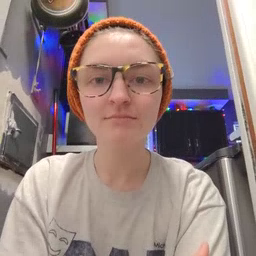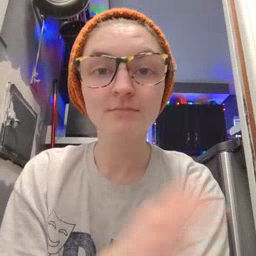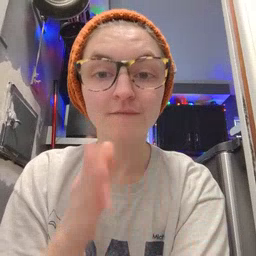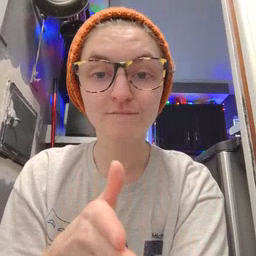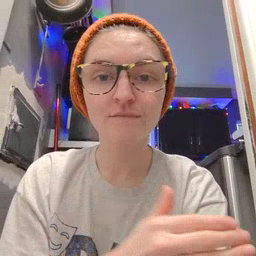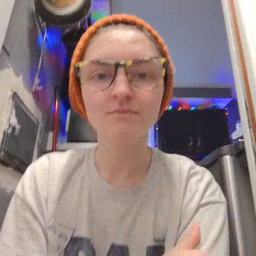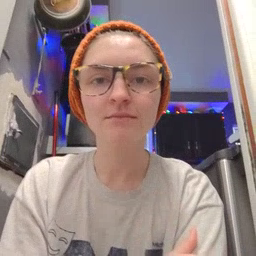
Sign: after